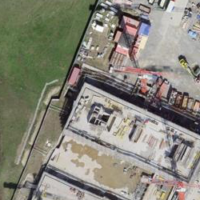
EUNIS habitat code: 25
Species observed at this site:
Phaneroptera falcata